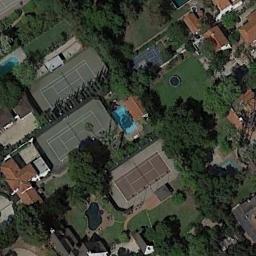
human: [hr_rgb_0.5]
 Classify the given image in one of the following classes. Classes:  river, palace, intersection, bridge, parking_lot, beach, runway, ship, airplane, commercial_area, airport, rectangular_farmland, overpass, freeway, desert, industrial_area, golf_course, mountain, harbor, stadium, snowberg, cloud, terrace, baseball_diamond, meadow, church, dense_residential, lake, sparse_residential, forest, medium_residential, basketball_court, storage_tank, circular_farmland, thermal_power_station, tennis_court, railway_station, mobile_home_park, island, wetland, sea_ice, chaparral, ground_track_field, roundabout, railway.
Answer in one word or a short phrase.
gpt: tennis_court